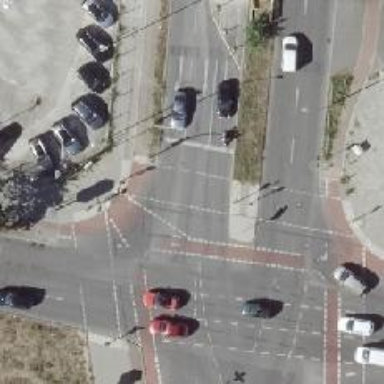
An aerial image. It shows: Road crossing with traffic signals.